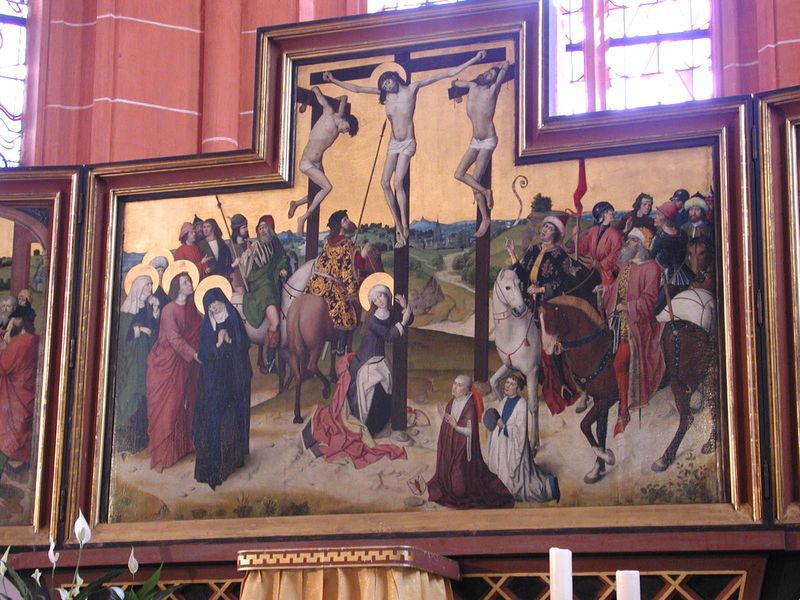
Titel: Stifteraltar in der Nikolauskapelle
Künstler: Meister des Marienlebens
Standort: Bernkastel-Kues, St. Nikolaus Hospital / Cusanus Stift (EU - D - RP)
Schlagwörter: blau, gemälde, frauen, grün, landschaft, blume, blumen, fenster, frau, licht, schwarz, rot, weg, bart, johannes, rahmen, kirche, gold, pferd, pferde, reiter, schiff, fahne, backstein, lanze, soldaten, kerze, glaube, kreuz, weinen, knien, nonne, beten, altar, kirchenschiff, heiligenschein, kreuze, fuge, christus, jesus, kreuzigung, heilige, jünger, maria, magdalena, auferstehung, altarbild, aureole, retabel, stifter, heiligenscheine, triptychon, apostel, glorie, golgatha, inri, goldhintergrund, heiligenschiene, aaronstab